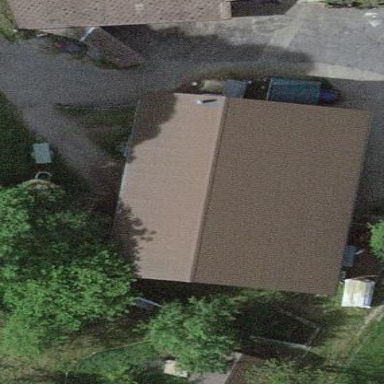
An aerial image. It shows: Shed.